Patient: sex F, age 58
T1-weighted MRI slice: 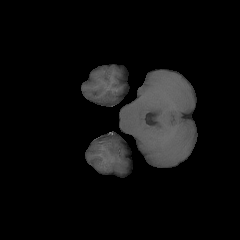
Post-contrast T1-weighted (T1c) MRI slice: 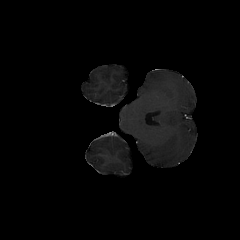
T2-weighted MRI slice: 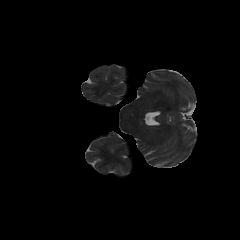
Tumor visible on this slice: no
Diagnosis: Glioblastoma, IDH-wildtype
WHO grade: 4